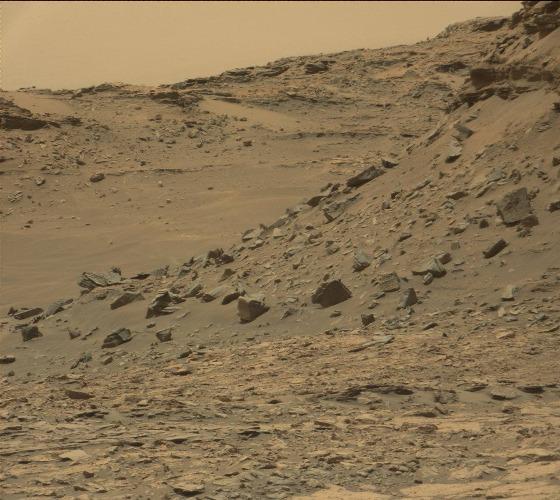
Terrain classes present: Bedrock, Gravel / Sand / Soil, Rock, Shadow, Sky / Distant Mountains